Interaction volume radius: 5 \u00c5
Interaction volume height: 10 \u00c5
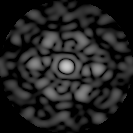
Disorder parameter: 0.7135